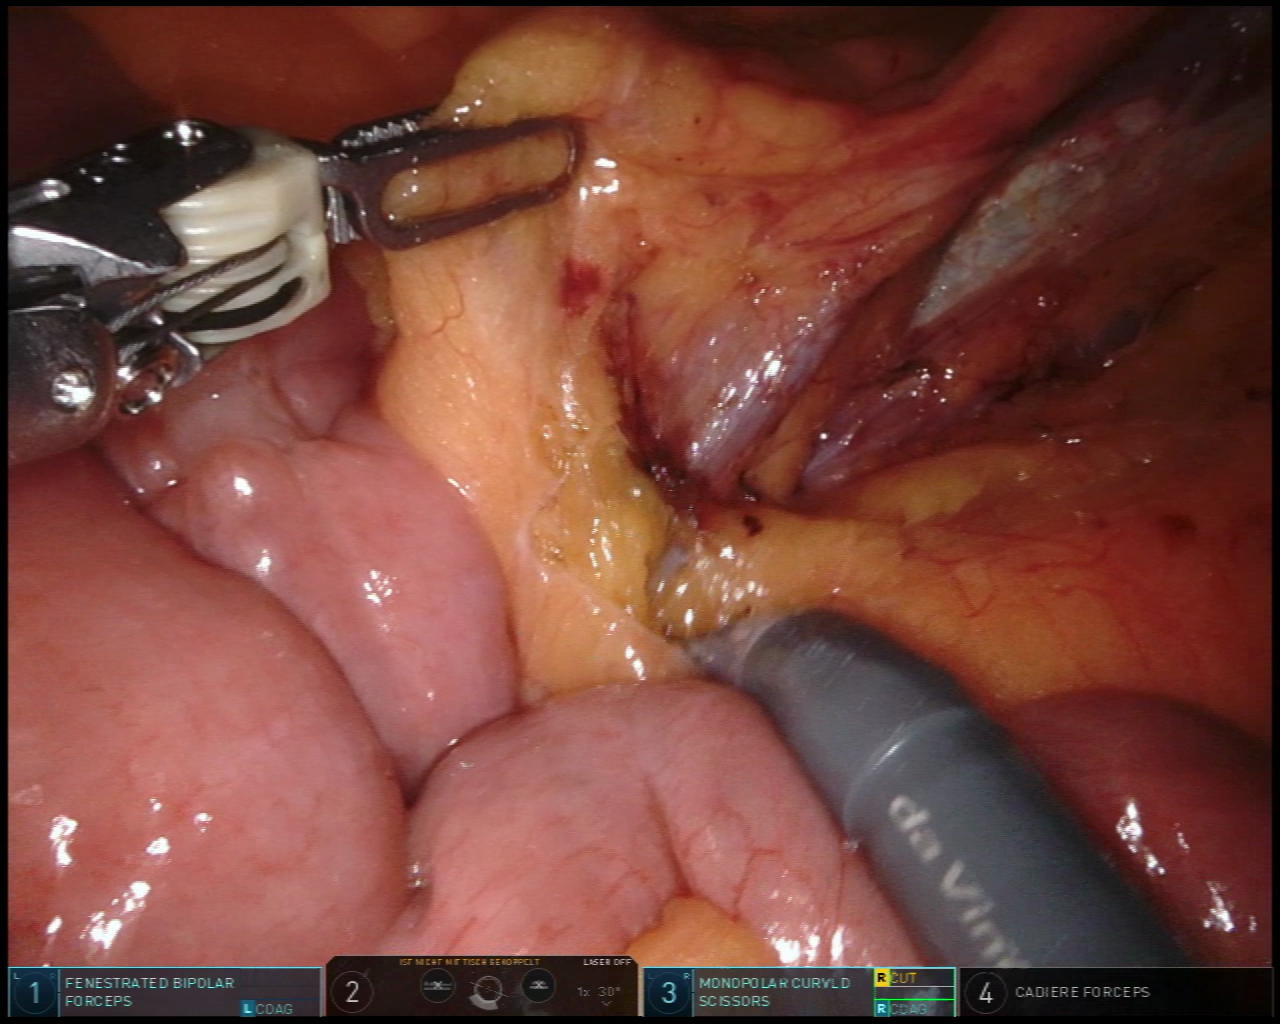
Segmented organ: intestinal_veins
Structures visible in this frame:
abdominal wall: no
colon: no
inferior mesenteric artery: no
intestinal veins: yes
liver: no
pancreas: no
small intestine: yes
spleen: no
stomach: no
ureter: yes
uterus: no
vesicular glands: no